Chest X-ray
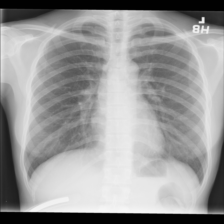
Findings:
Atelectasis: negative
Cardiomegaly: negative
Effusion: negative
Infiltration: negative
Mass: negative
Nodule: negative
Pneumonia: negative
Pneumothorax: negative
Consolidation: negative
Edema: negative
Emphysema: negative
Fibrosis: negative
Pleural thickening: negative
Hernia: negative